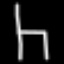
Label: chair